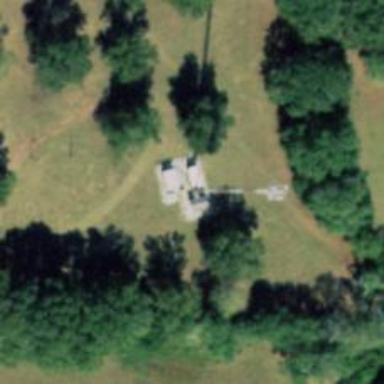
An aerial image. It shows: Man-made mast used for communication purposes.